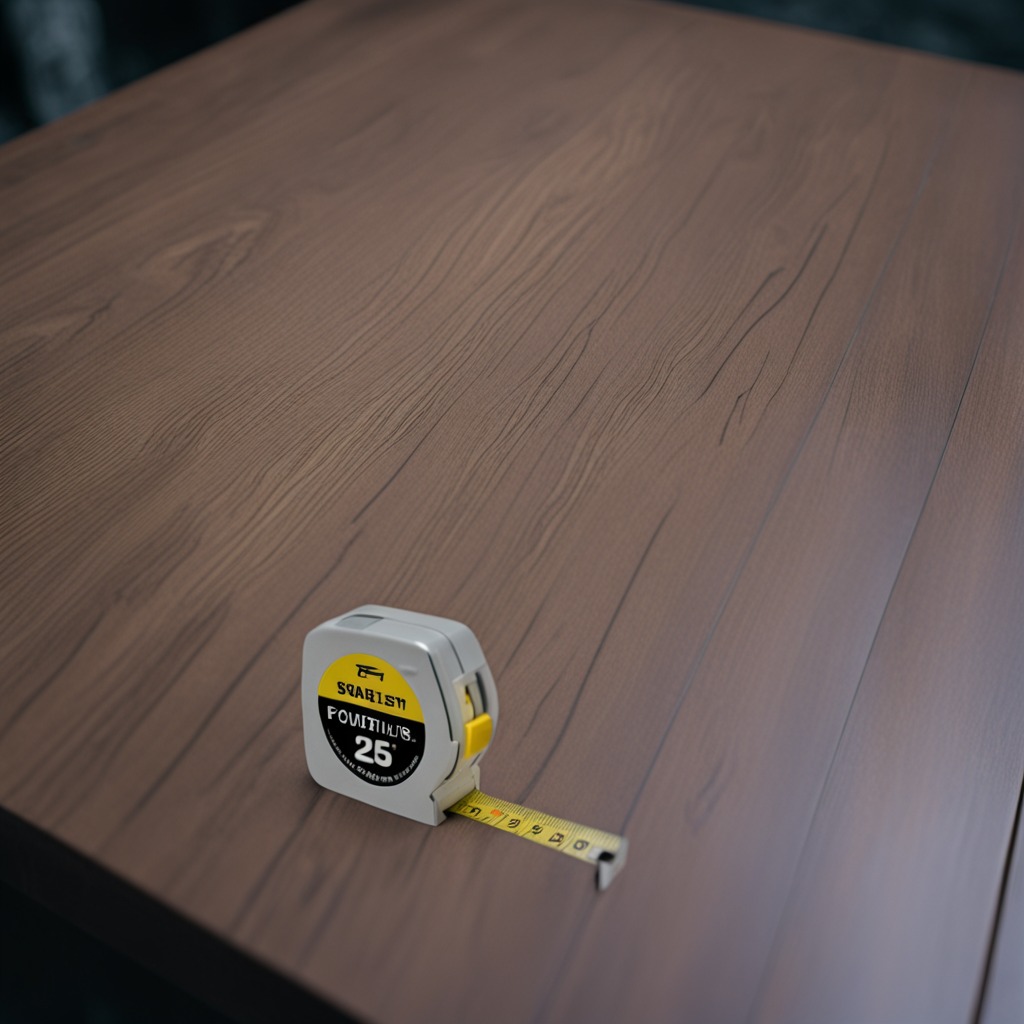
A measuring tape lies on the table.